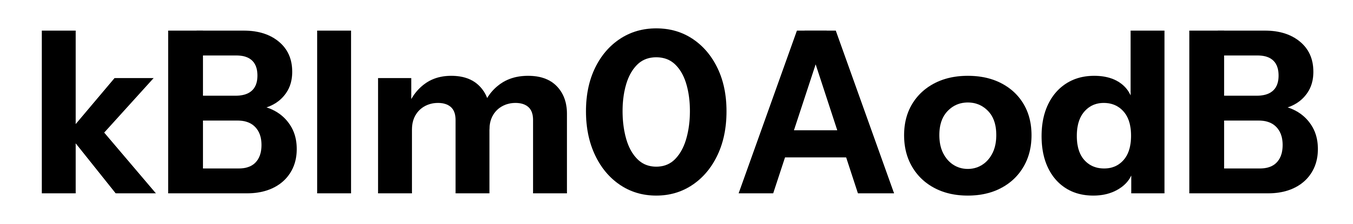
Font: InstrumentSans_Bold